Field crop: maize
Growth stage: 2
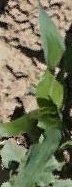
Species: maize